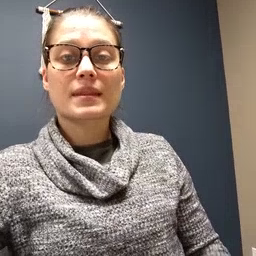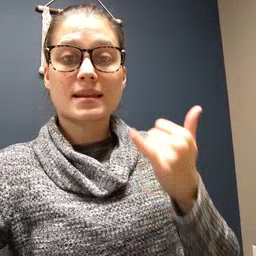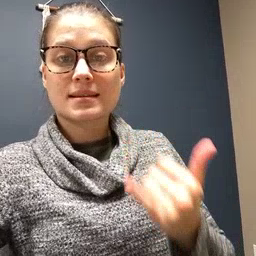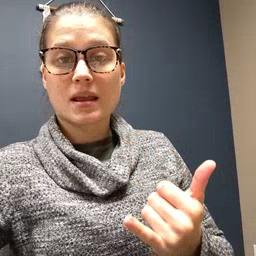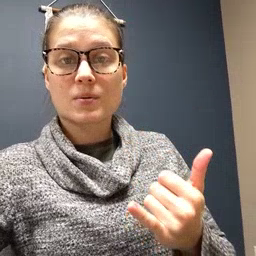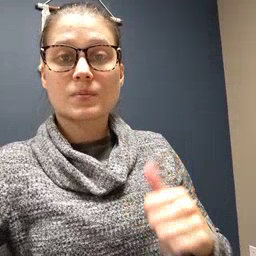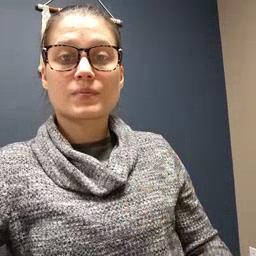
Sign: now